Field crop: maize
Growth stage: 2
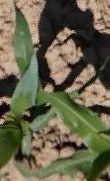
Species: maize